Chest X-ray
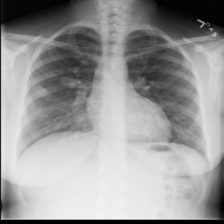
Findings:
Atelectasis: negative
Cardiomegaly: negative
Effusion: negative
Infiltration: negative
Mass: positive
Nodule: negative
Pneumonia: negative
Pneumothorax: negative
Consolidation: negative
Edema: negative
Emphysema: negative
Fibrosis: negative
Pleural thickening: negative
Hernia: negative